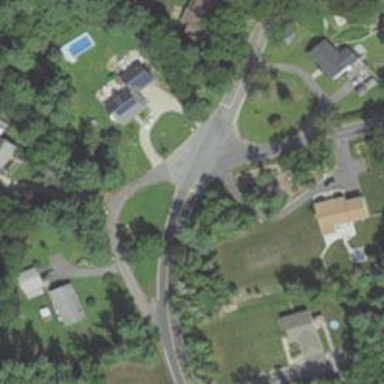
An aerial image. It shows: Stop road.